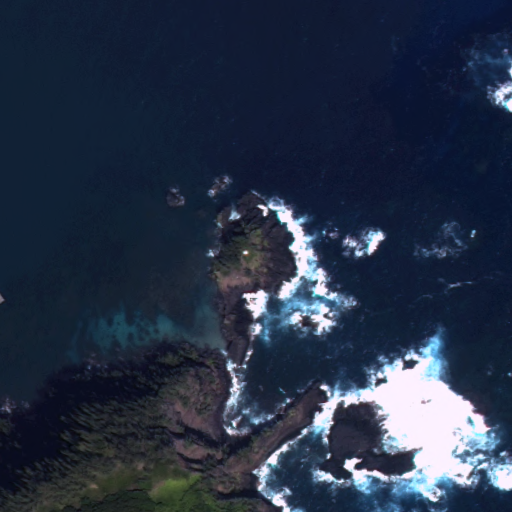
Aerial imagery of island in Hawaii named Pu‘uki‘i containing only unknown